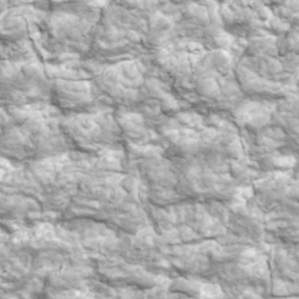
Label: non_frost